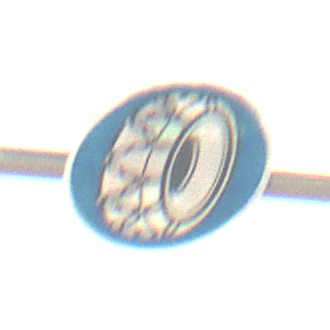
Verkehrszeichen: SchneekettenVorgeschrieben
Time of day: Midday
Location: Outdoor (Suburban)
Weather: PartlyCloudy
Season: NotSpecified
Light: Natural